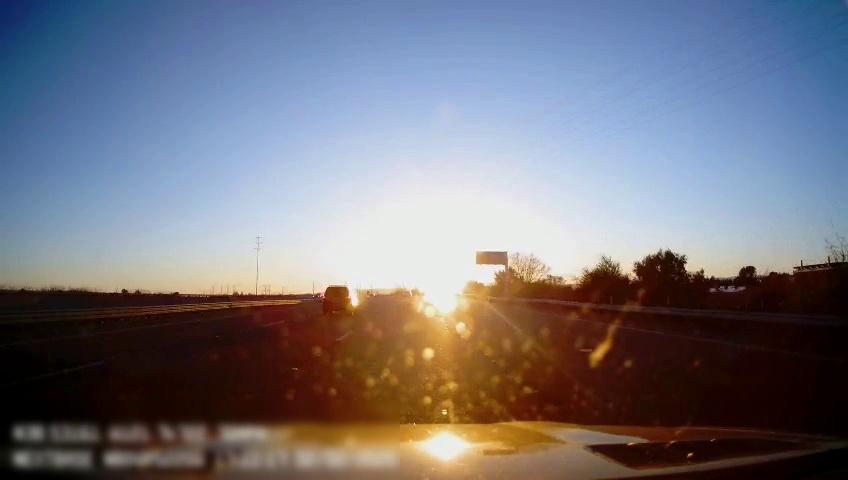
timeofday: Day
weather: Sunny
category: Drivable Space
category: Drivable Space
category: Vehicles | Car
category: Vehicles | SUV
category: Lanes | Alternate Lane
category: Lanes | Alternate Lane
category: Lanes | Current Lane
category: Lanes | Current Lane
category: Lanes | Alternate Lane